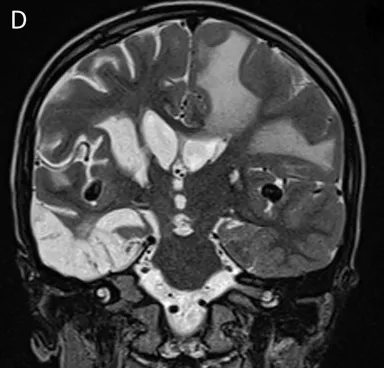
Cerebral magnetic resonance imaging (cMRI) of the index patient at age 10. (D) T2-weighted MRI scan in coronal plane highlighting the extensive frontotemporal white matter edema on the left, global parenchymal atrophy and the medial cerebral artery aneurysms bilaterally.
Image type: radiology (mri)